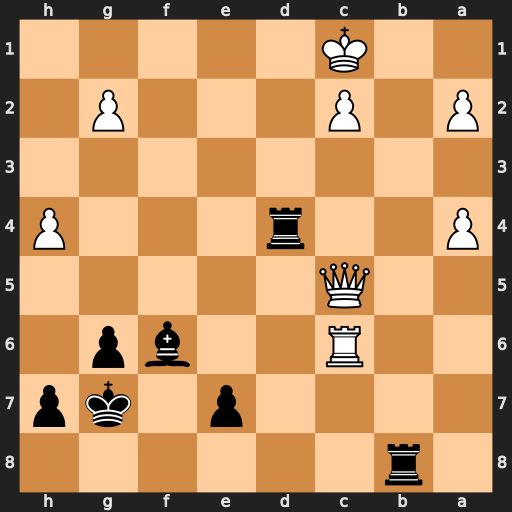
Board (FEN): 1r6/4p1kp/2R2bp1/2Q5/P2r3P/8/P1P3P1/2K5
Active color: b
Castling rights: -
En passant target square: -
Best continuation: Rb1+ Kxb1 Rd1#